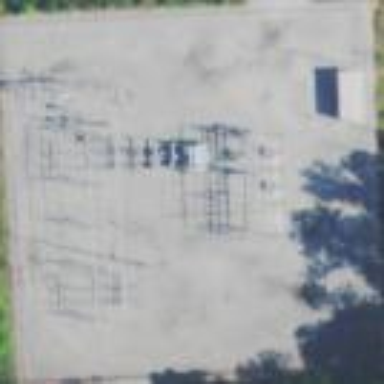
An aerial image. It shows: Power substation.